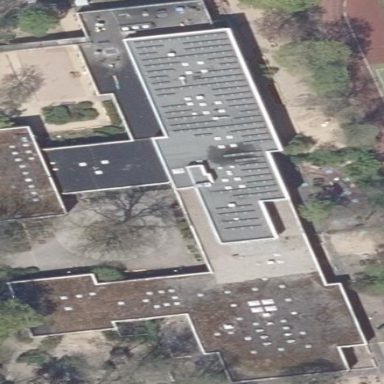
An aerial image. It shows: Kindergarten building.